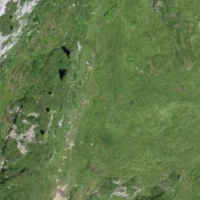
EUNIS habitat code: 23
Species observed at this site:
Silene acaulis
Ajuga pyramidalis